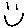
Label: smiley face